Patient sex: F
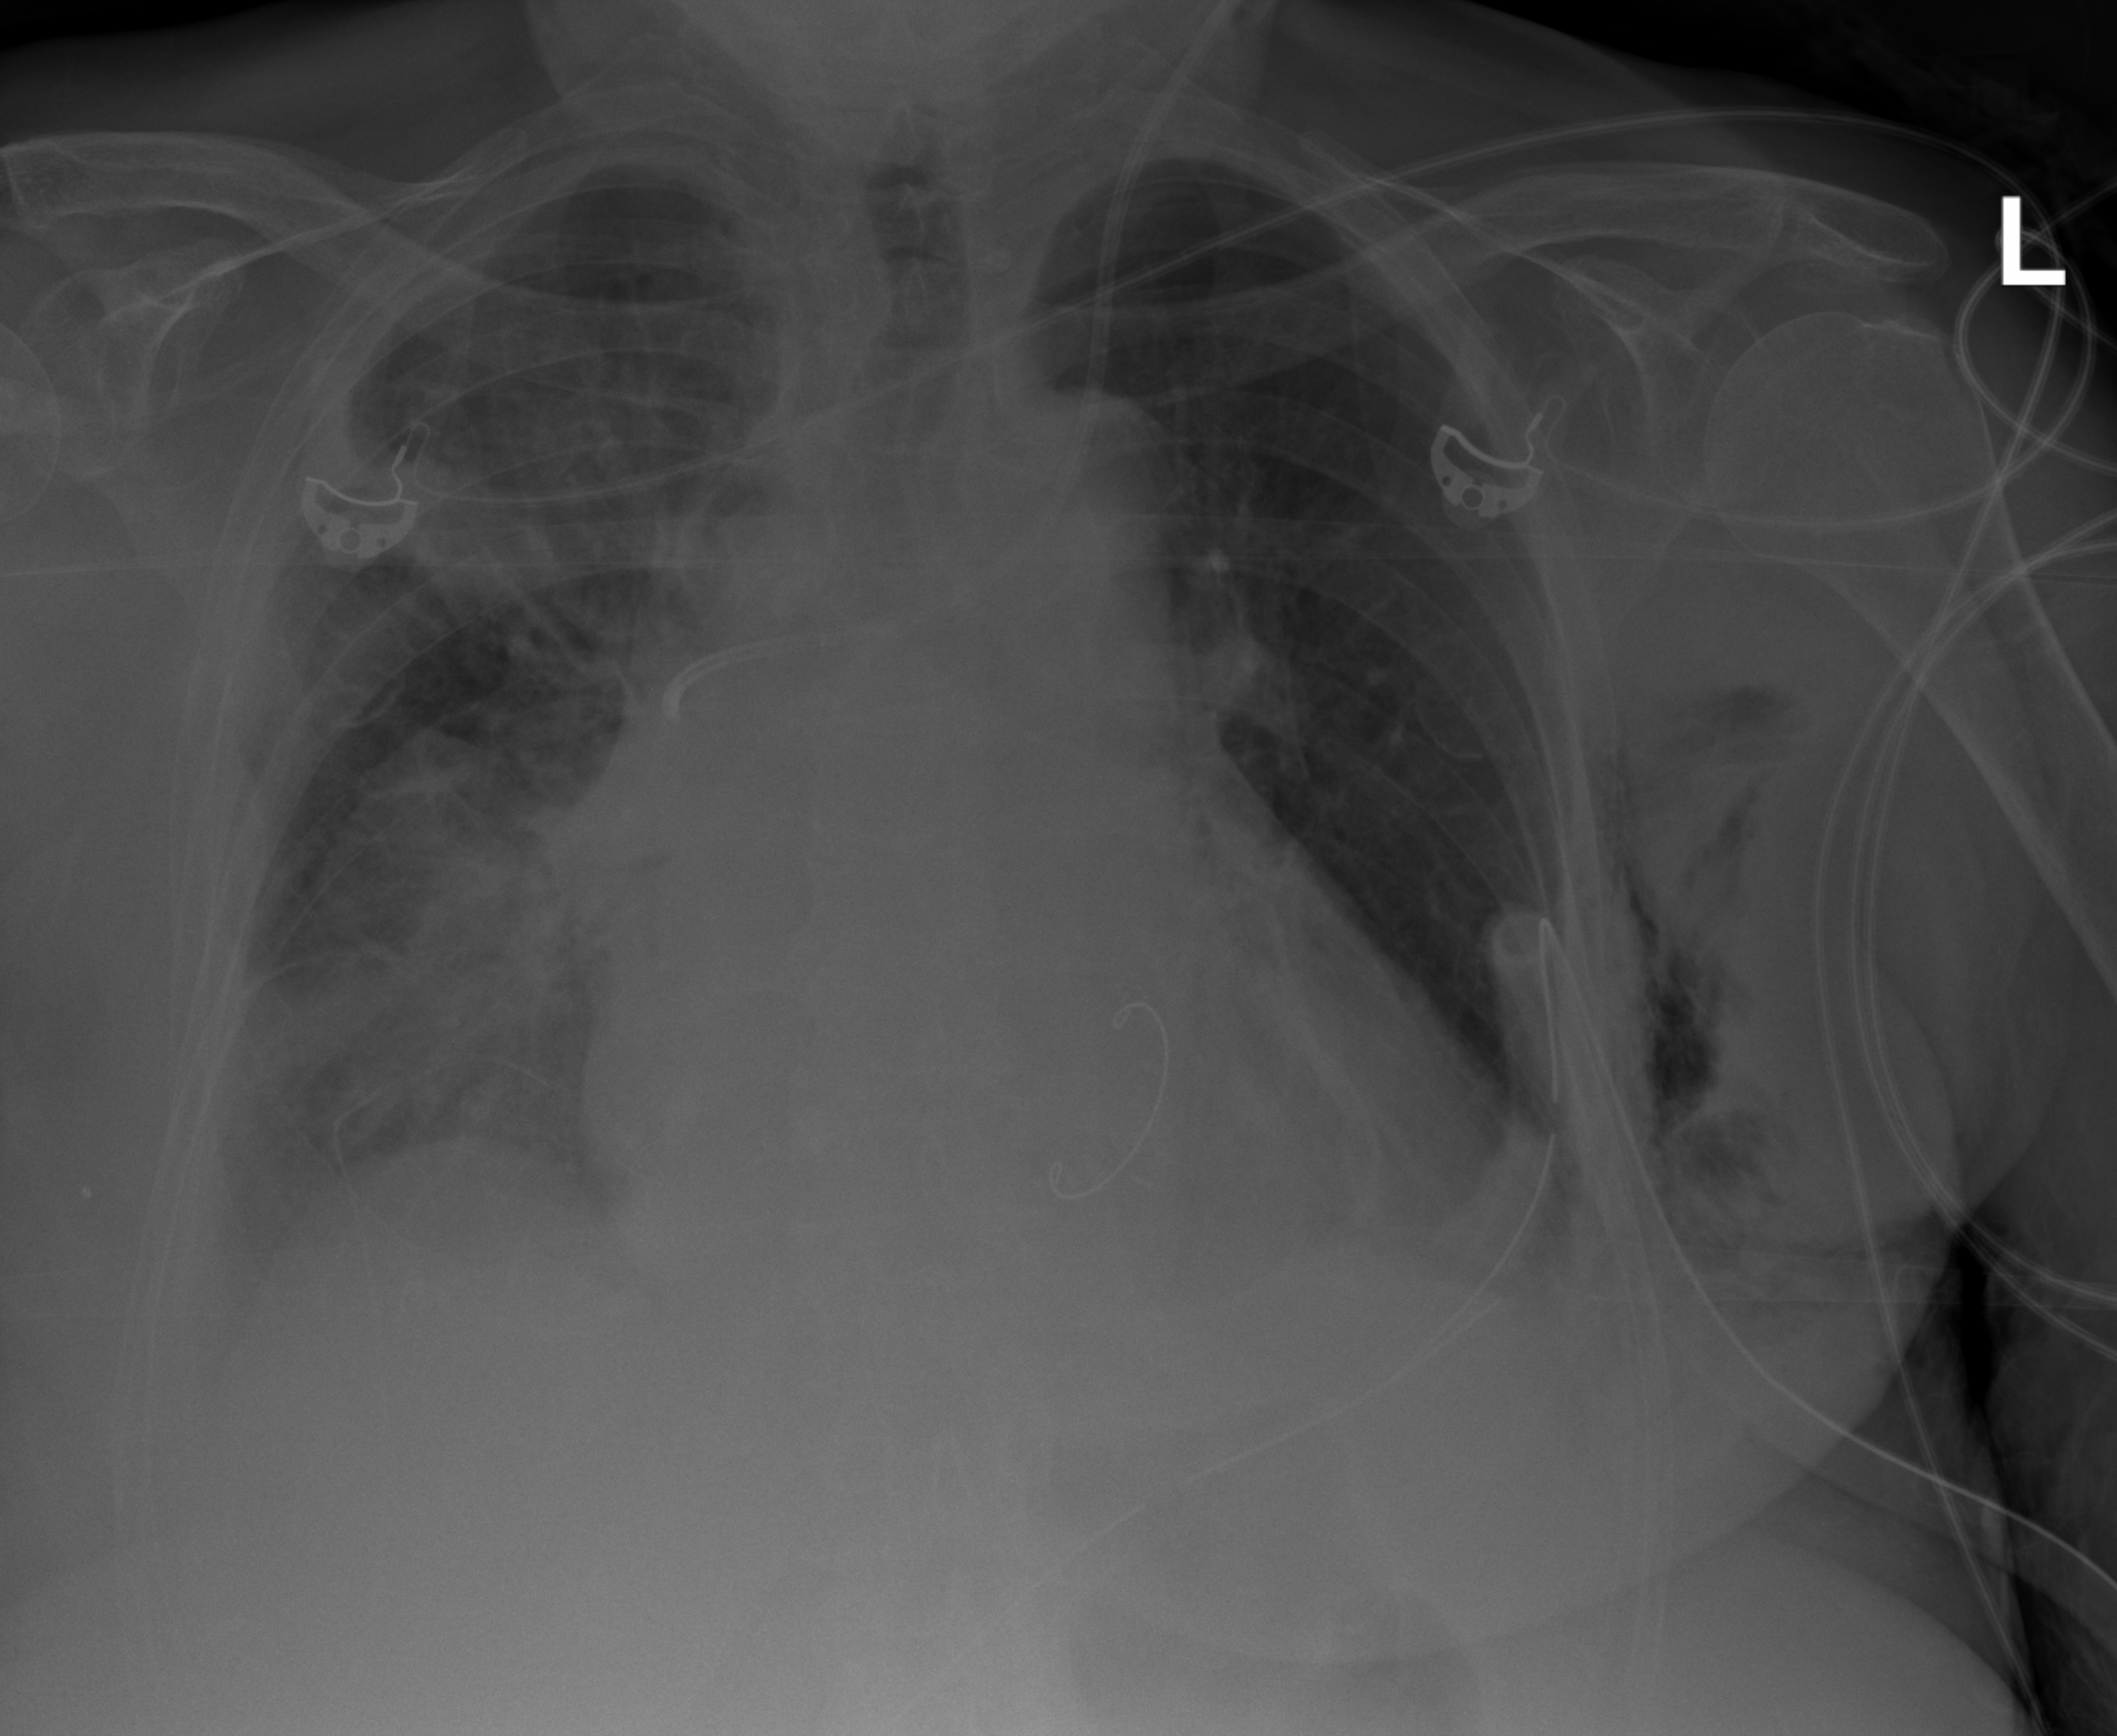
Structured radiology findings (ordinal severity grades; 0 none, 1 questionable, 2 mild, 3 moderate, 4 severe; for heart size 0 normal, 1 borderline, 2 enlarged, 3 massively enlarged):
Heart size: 3
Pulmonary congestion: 0
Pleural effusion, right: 2
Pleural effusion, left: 2
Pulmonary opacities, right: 3
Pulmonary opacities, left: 0
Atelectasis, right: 3
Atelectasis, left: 2